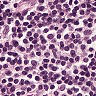
Metastatic tissue present: no